Interaction volume radius: 5 \u00c5
Interaction volume height: 20 \u00c5
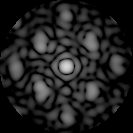
Disorder parameter: 0.4489